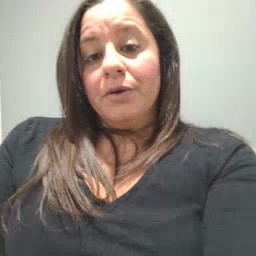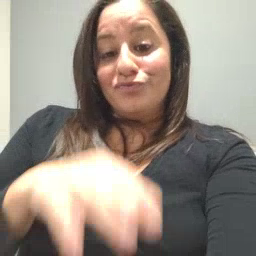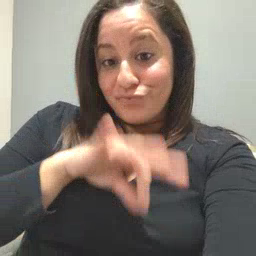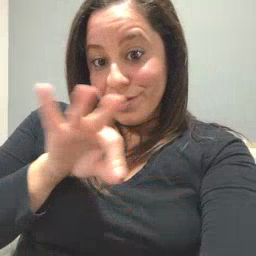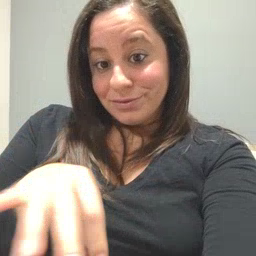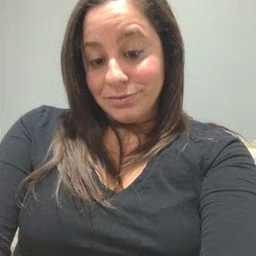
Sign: frenchfries